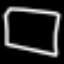
Label: square